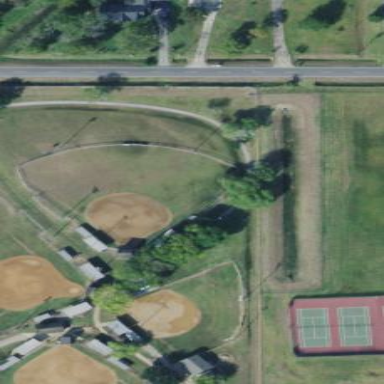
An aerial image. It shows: Baseball pitch for leisure land activities.